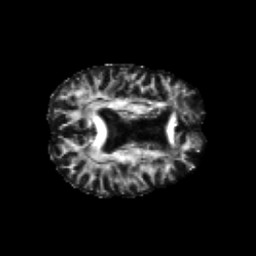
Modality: FA
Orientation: axial
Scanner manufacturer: siemens
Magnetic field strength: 3 T
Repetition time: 6.8 s
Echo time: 0.093 s